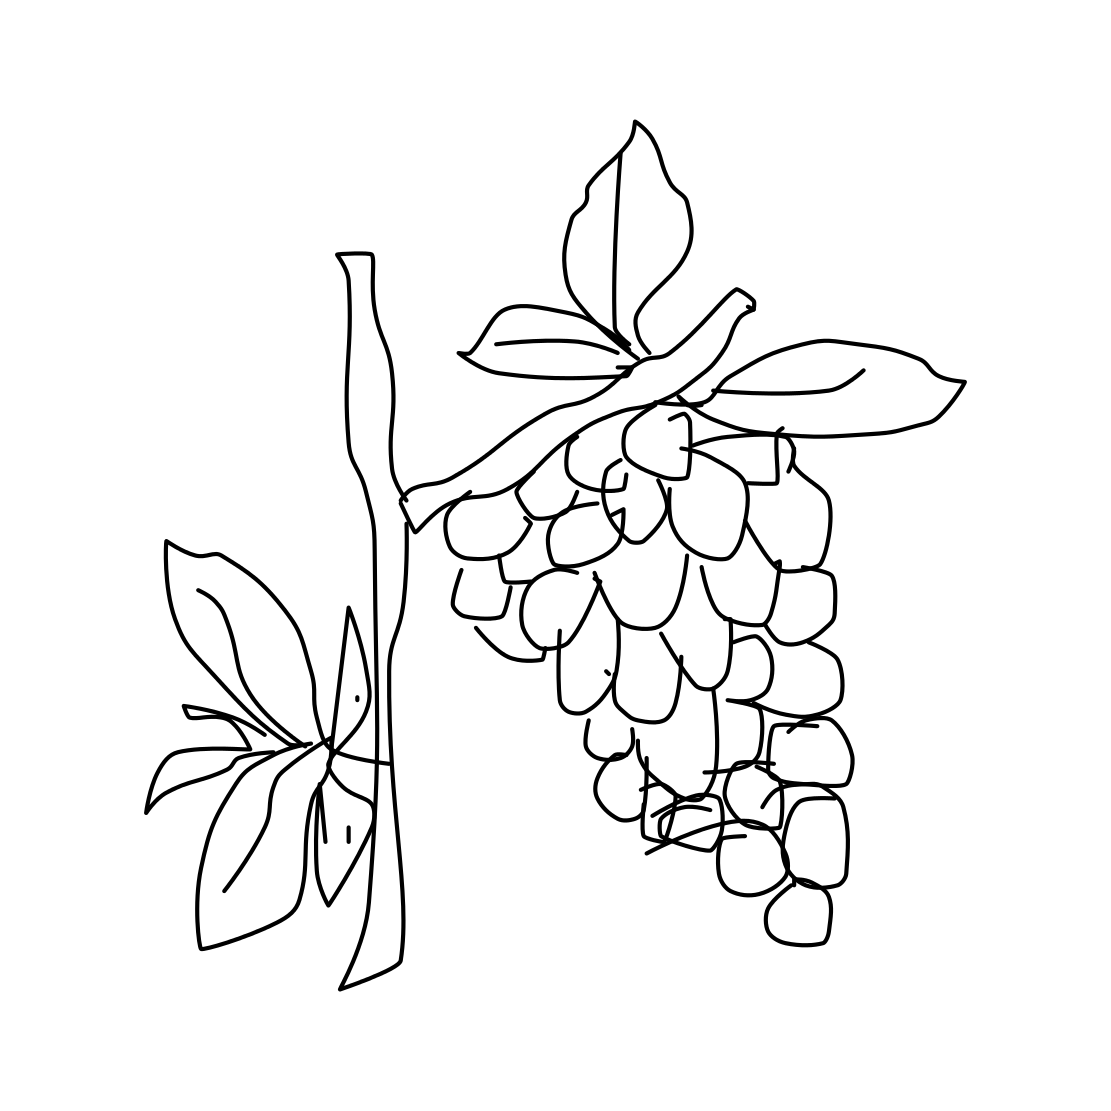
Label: grapes